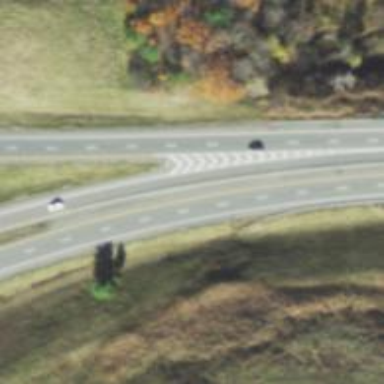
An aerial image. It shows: Asphalt motorway link.